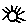
Label: sun